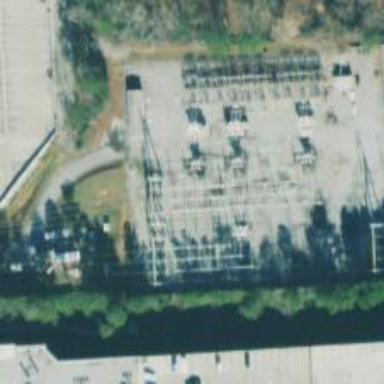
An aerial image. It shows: Switch for power supply.